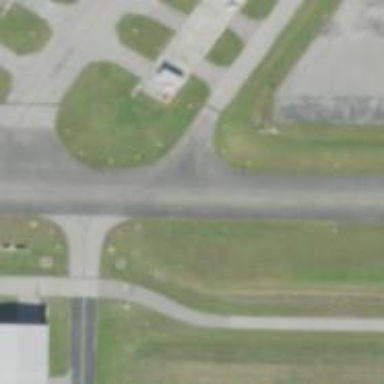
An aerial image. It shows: View of taxiway at the airport.